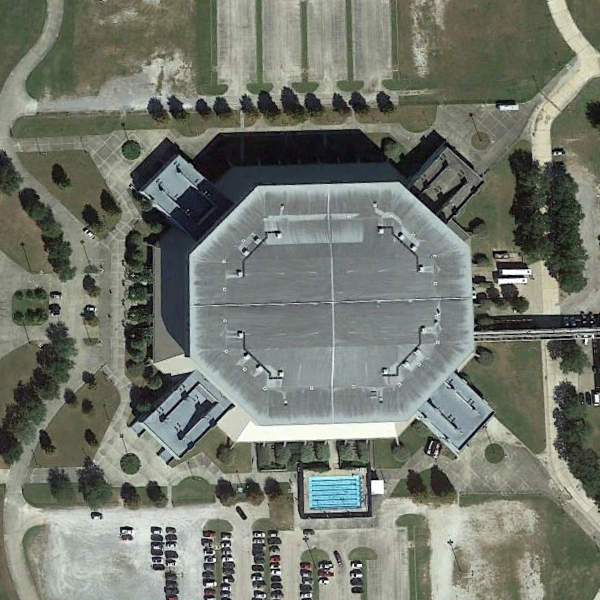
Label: Center